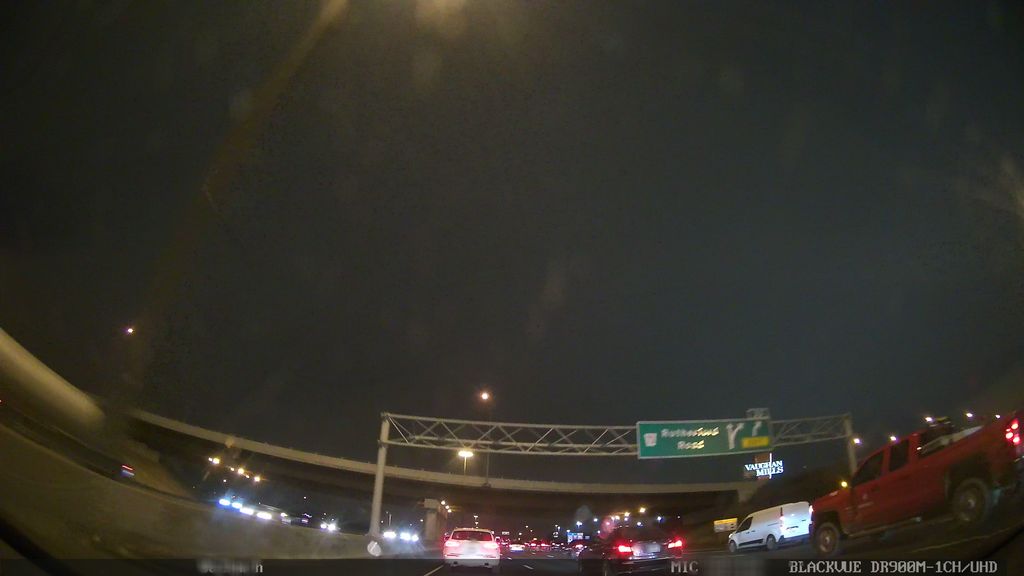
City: toronto